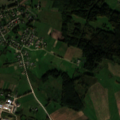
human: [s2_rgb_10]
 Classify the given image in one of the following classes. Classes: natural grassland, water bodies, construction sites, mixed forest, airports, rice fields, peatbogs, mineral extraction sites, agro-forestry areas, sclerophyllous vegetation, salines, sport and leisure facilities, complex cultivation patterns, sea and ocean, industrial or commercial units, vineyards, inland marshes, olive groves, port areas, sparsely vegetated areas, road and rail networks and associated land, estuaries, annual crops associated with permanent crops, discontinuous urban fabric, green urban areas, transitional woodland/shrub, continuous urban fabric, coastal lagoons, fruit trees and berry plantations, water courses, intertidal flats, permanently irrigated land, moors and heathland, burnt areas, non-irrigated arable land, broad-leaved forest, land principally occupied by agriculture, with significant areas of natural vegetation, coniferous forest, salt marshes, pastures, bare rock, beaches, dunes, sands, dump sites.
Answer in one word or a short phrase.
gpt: discontinuous urban fabric, non-irrigated arable land, pastures, complex cultivation patterns, coniferous forest, mixed forest, inland marshes